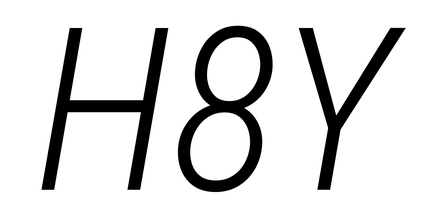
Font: Roboto-Italic_Condensed_Light_Italic